Question: I have this layout and I want to make the left sidebar, right sidebar and the header fixed.

This is my css :
'''
#container {
padding-left: 200px; /* LC fullwidth */
padding-right: 190px; /* RC fullwidth + CC padding */
}
#container .column {
position: relative;
float: left;
}
#center {
padding: 10px 20px; /* CC padding */
width: 100%;
overflow-x:hidden;
}
#left {
width: 180px; /* LC width */
padding: 0 10px; /* LC padding */
right: 240px; /* LC fullwidth + CC padding */
margin-left: -100%;
}
#right {
width: 130px; /* RC width */
padding: 0 10px; /* RC padding */
margin-right: -100%;
}
#footer {
clear: both;
}
'''
& the code is <URL>
After this step, I want to add <URL> to the right side bar.
I'm not familiar with CSS
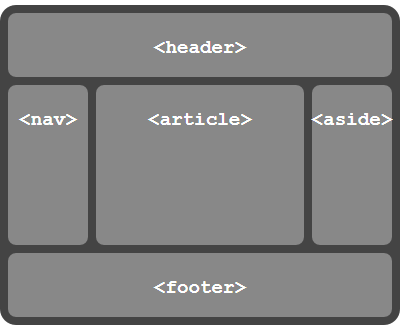
Answer: Is this what you were trying to do?
<URL>
I've erased almost all of your code and replaced it with new code.
# #fixed
'''
position: fixed;
top: 0;
left: 0;
width: 100%;
'''
# #center
'''
margin-top: 32px; /* Header height */
padding: 10px 20px; /* CC padding */
box-sizing: border-box;
border-left: 200px solid black; /* LC width including padding */
border-right: 150px solid black; /* RC width including padding */
'''
# #left
'''
width: 180px; /* LC width */
padding: 0 10px; /* LC padding */
float: left;
'''
# #right
'''
width: 130px; /* RC width */
padding: 0 10px; /* RC padding */
float: right;
'''
# #footer
'''
position: relative;
z-index: 1;
'''